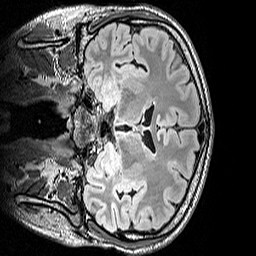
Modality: FLAIR
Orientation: coronal
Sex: male
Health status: ill
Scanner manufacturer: siemens
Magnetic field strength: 3 T
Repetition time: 5 s
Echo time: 0.388 s